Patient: sex F, age 38
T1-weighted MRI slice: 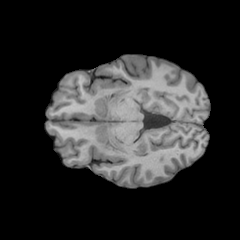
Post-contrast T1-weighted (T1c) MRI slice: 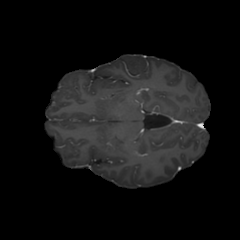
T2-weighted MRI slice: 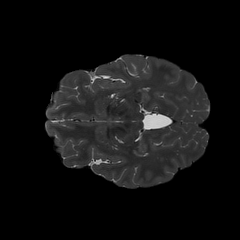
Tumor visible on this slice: no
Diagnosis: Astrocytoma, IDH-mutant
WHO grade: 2